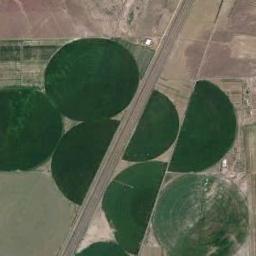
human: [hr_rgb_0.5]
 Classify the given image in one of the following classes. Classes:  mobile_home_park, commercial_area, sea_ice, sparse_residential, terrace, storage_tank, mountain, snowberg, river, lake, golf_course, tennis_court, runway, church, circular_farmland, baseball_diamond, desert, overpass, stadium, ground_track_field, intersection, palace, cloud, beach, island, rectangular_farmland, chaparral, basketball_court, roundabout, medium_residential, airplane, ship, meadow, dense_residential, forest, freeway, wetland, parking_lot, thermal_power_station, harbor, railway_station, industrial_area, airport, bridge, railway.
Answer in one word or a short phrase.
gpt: circular_farmland